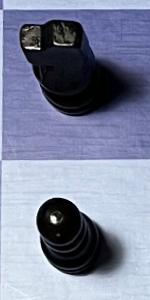
Label: Pawn_Black